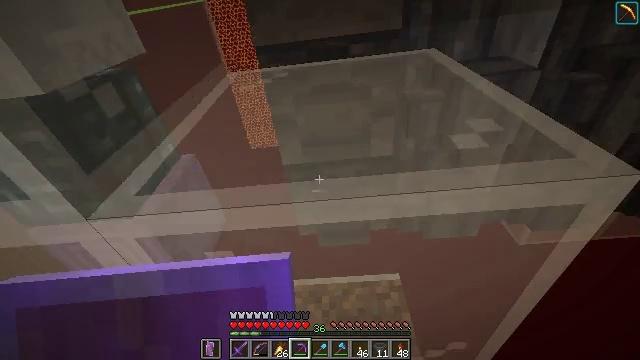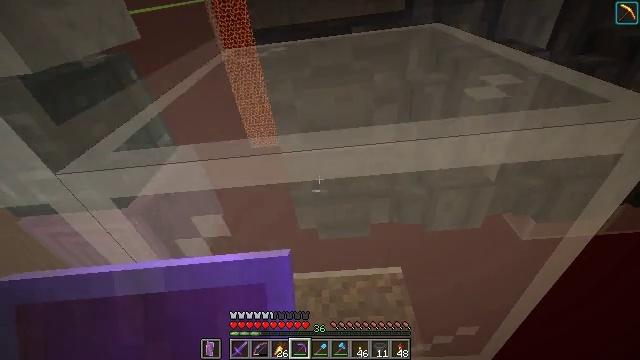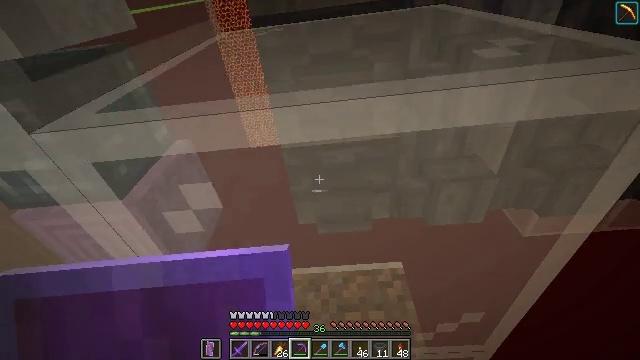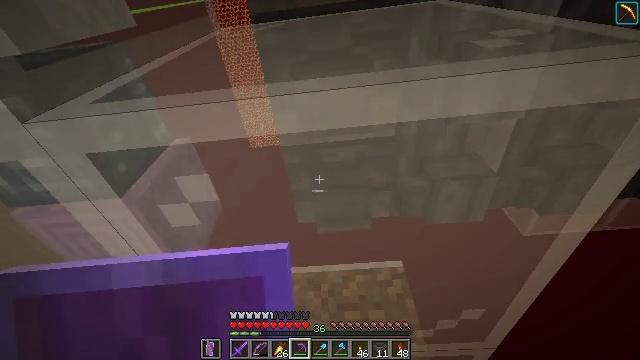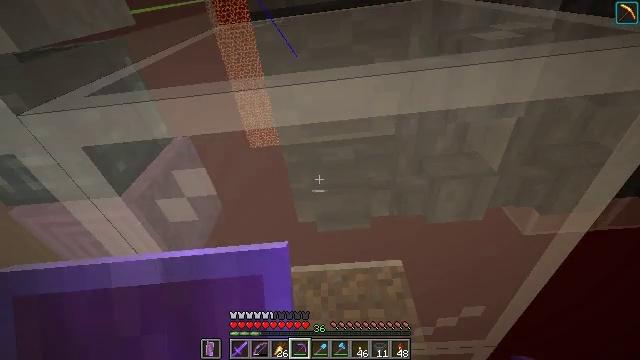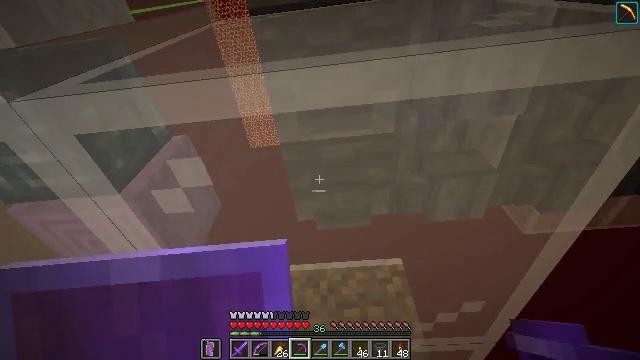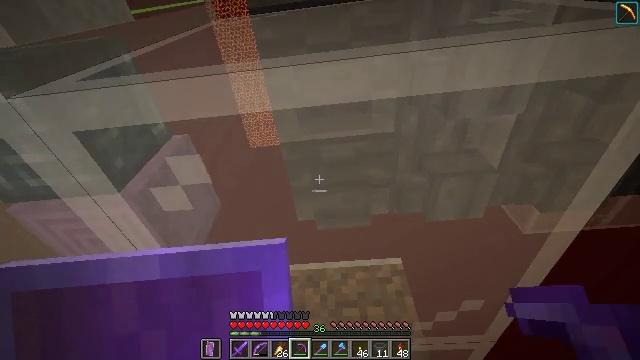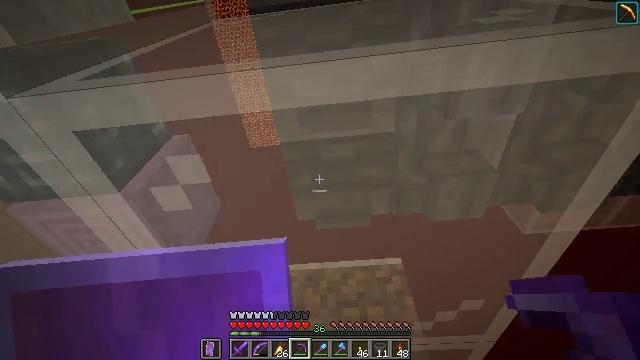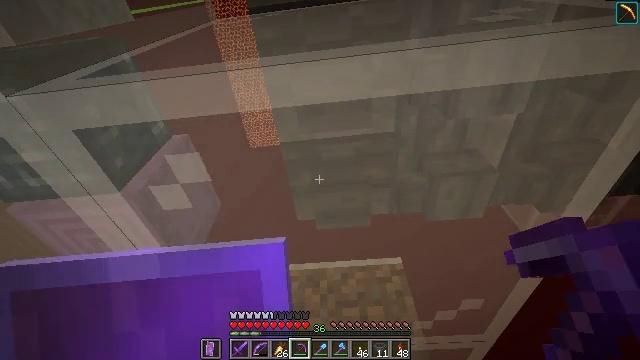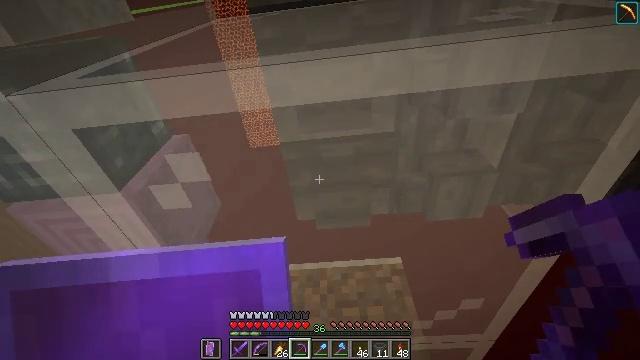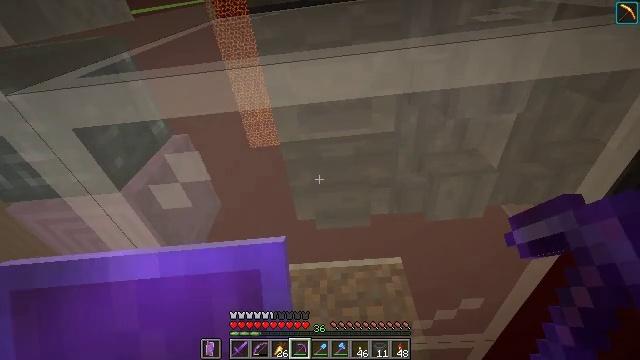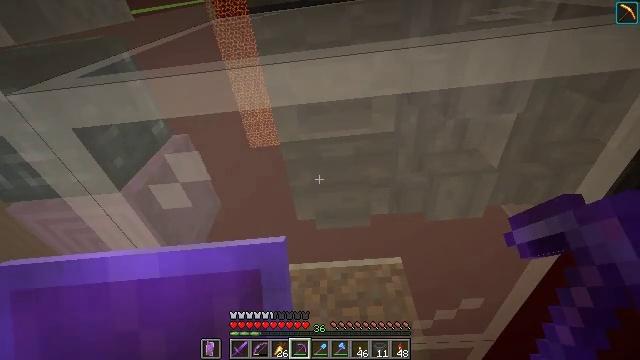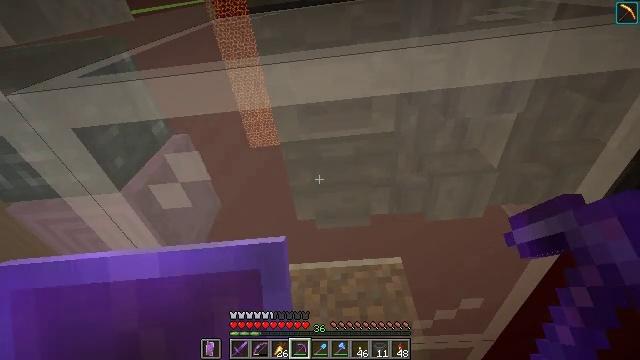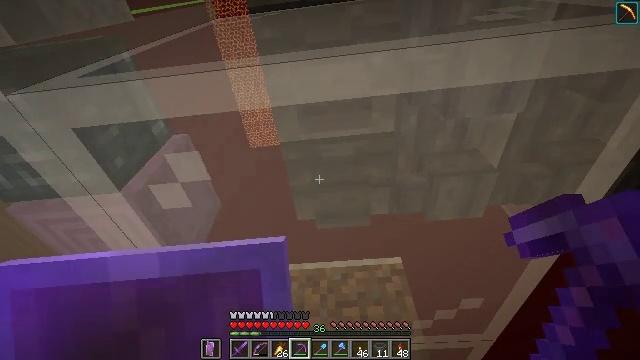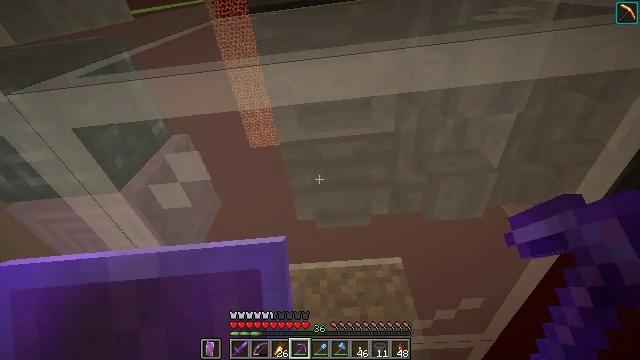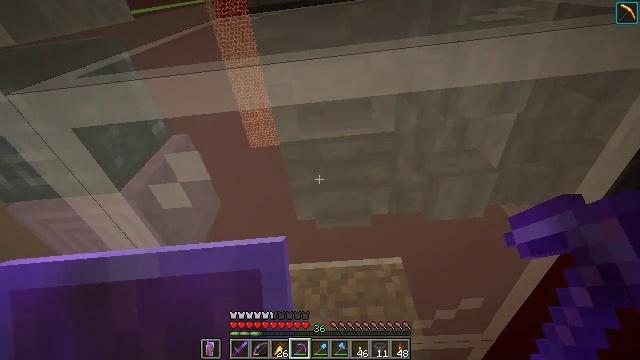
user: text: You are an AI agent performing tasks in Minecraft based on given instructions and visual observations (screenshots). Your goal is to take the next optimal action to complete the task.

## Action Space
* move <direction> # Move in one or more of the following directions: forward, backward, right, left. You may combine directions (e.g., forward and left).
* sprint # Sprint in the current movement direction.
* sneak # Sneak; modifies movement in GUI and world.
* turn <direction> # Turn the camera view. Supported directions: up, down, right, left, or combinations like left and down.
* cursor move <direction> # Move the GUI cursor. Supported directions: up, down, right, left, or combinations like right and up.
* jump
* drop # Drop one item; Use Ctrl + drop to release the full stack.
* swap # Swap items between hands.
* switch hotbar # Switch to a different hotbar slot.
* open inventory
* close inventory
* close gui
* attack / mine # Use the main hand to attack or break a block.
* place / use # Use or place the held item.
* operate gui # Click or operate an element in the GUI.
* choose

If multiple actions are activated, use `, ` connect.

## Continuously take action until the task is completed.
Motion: motion action
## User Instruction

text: Mine the white stained glass to recycle it.
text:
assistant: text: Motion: no_op
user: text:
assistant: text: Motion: no_op
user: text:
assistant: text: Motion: no_op
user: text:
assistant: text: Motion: no_op
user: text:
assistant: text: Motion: no_op
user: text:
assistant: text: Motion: no_op
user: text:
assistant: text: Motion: no_op
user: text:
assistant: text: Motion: no_op
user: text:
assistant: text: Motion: no_op
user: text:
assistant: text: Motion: no_op
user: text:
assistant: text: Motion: no_op
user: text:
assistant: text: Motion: no_op
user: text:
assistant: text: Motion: no_op
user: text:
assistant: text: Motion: no_op
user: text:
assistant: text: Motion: no_op
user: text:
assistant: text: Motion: no_op
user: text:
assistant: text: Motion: attack / mine
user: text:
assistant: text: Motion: attack / mine
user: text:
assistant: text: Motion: attack / mine
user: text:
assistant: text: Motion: attack / mine
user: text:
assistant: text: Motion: attack / mine
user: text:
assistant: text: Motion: attack / mine
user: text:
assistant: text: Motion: attack / mine
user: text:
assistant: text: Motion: attack / mine
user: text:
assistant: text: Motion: attack / mine
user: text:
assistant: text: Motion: no_op
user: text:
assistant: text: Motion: no_op
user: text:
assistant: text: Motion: no_op
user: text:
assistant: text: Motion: no_op
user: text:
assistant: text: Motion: no_op